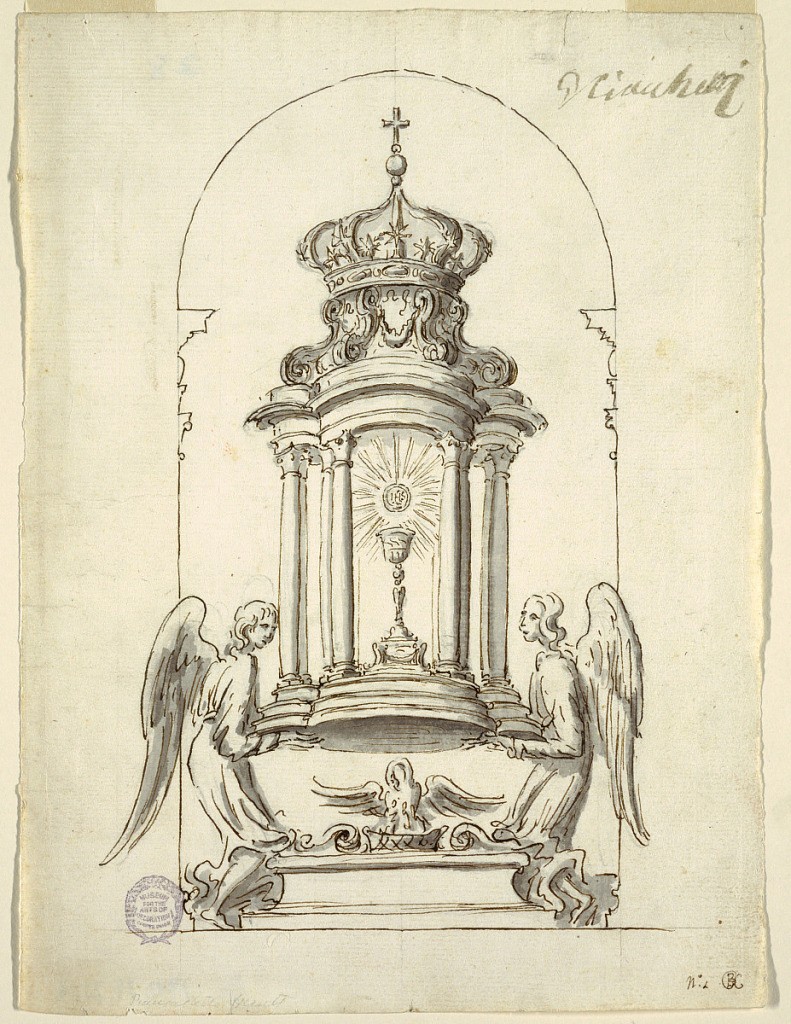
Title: Design for a Tabernacle Door to be Executed in Bronze
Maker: G B C
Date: ca. 1725
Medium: Pen and brown ink, brush and gray wash, graphite on paper
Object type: Drawing
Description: Two angels are supporting a pavilion with the chalice and the host, the roof is shaped as a crown. Between the mantles of the angels, a socle with a swan on top. Below at right L "NO. 2" and a monogram, "BC." Above in another handwriting, probably of the man, making the commission: G. Ciacchetti, which may mean his signature or the name of the artist. Above in another handwriting, probably of the man making the commission: G. Ciacchetti that may mean his signature or the name of the artist.